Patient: sex F, age 89
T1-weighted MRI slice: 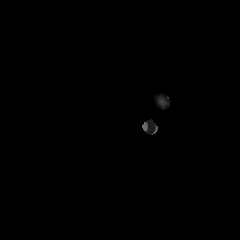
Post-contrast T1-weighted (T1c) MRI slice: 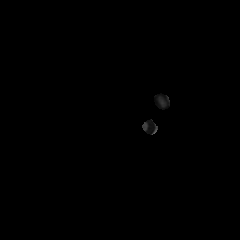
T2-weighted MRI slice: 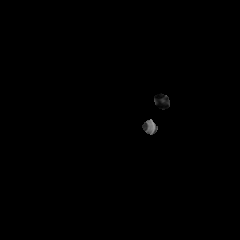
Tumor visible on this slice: no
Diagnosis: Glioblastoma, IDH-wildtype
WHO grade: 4